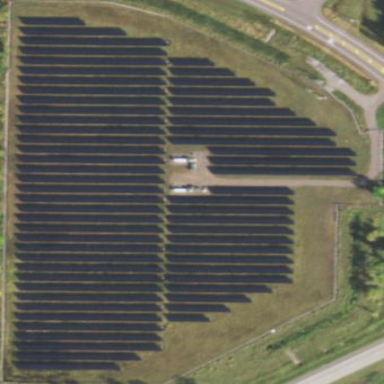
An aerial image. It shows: Solar photovoltaic power plant surrounded by fence.